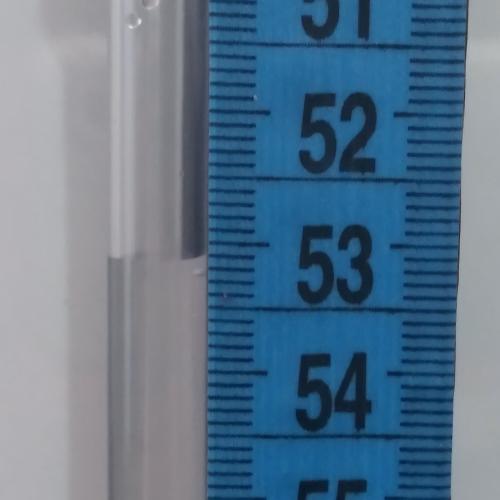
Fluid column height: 53.1 cm